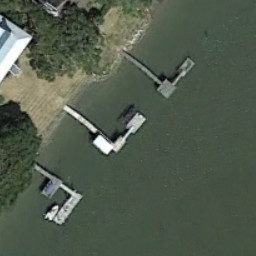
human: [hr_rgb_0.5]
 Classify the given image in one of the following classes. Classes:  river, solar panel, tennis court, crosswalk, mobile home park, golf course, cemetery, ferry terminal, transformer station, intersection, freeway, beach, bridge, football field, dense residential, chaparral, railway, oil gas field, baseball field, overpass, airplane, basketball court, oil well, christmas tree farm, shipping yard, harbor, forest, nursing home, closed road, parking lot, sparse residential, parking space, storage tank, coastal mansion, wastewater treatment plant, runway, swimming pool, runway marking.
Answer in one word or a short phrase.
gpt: ferry terminal